Question: When typing 'PHP -version' in my PC with Windows 7 I get:

Any of you know why?
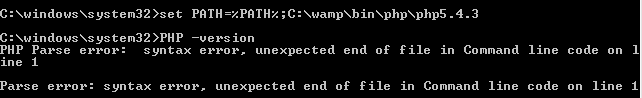
Answer: Try:
'''
php -v
'''
It should be enough